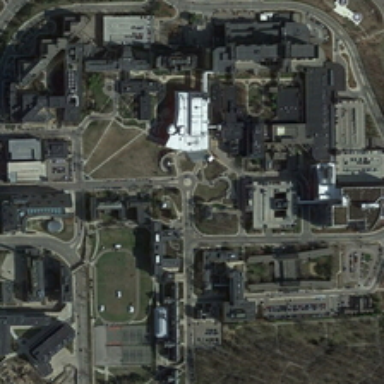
The school is on the side of the road .